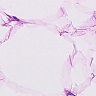
Metastatic tissue present: no